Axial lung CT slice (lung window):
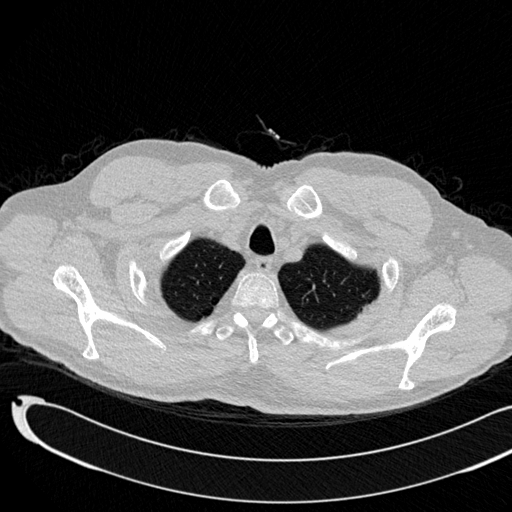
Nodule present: no